Field crop: maize
Growth stage: 2
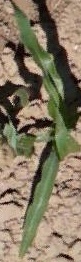
Species: maize